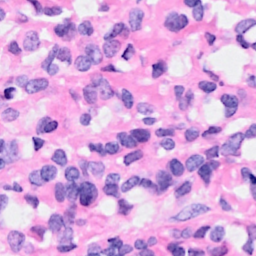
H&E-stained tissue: Breast